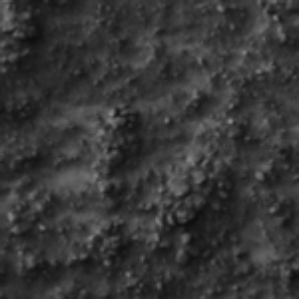
Label: frost